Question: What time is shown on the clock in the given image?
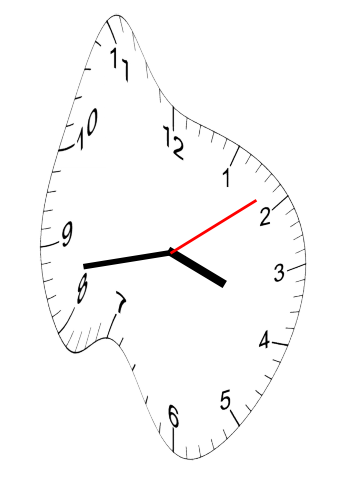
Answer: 03:43:09